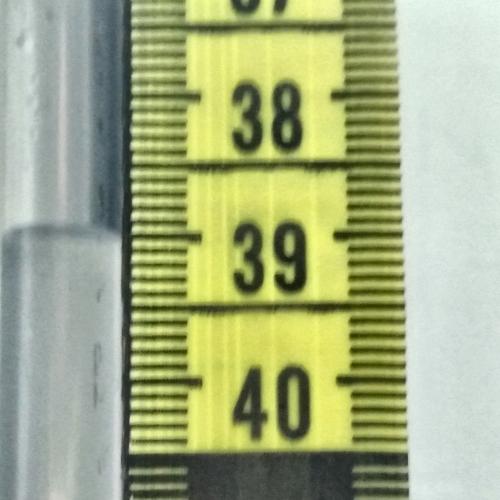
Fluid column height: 39.0 cm